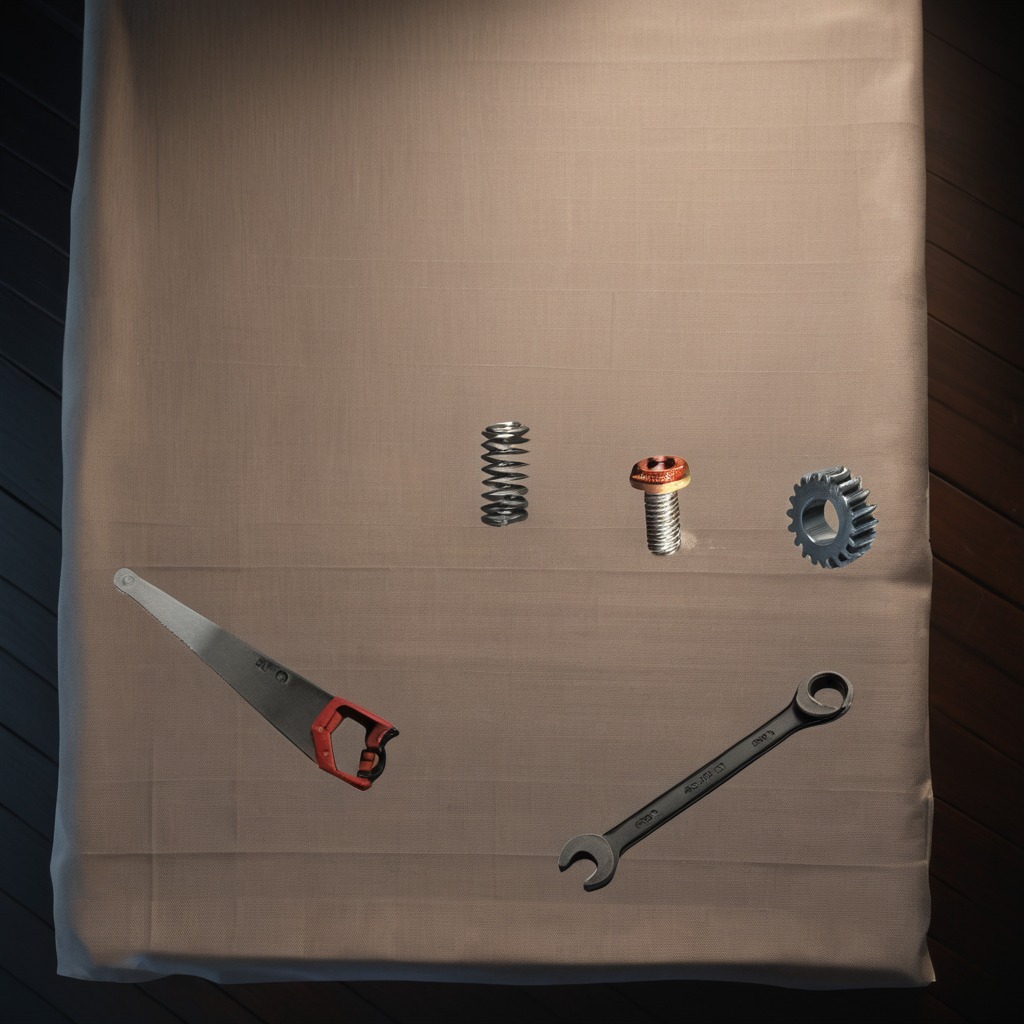
A steel gear with teeth, a metal machine screw, a coiled metal spring, a handheld metal saw, and a wrench are lying on a wooden table.